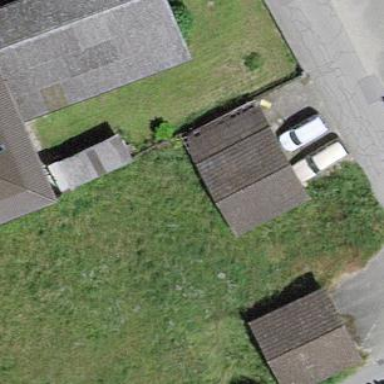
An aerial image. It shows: Garage building.